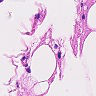
Metastatic tissue present: no